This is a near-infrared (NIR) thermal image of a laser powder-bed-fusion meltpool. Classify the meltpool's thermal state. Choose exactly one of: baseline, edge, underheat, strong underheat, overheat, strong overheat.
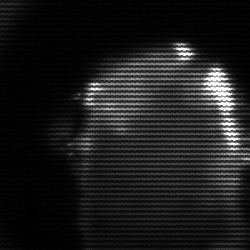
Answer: baseline